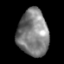
Tissue: lung
Cell type: Others
Senescence score: 0.2418
Nuclear area (px): 1395
Mean DAPI intensity: 128.196